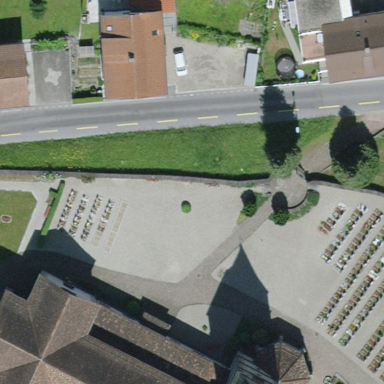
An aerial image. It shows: Cemetery.